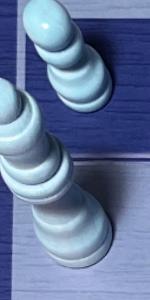
Label: Queen_White